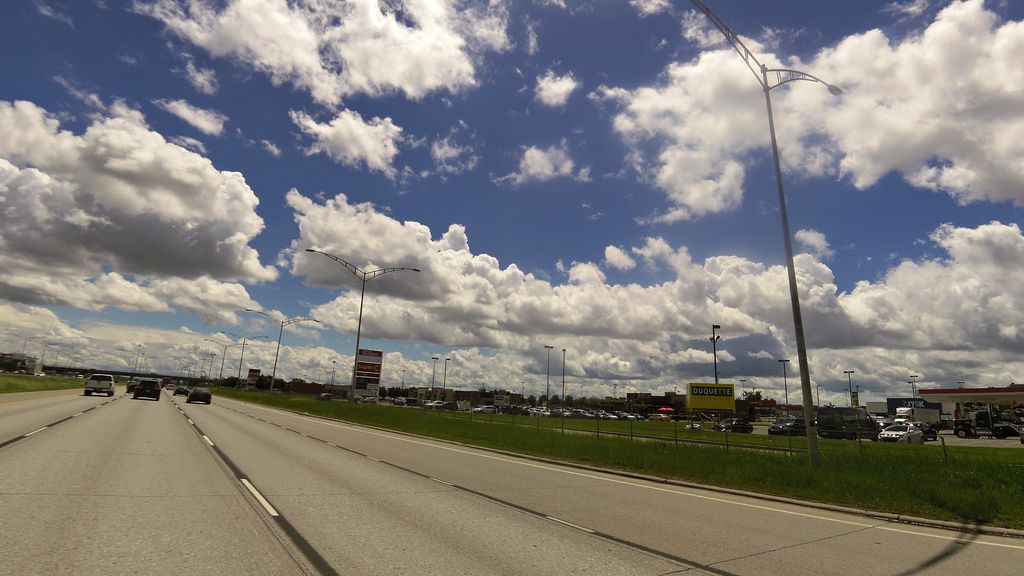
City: montreal